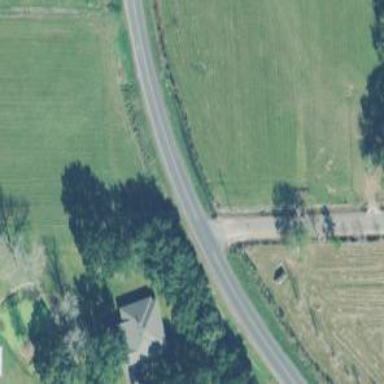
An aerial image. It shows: Secondary road.